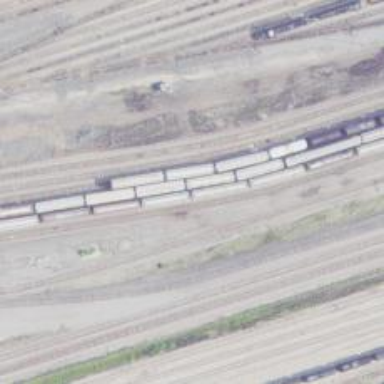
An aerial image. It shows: Railway yard in service.